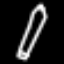
Label: pencil